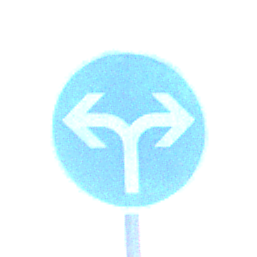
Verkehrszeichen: VorgeschriebeneFahrtrichtungRechtsOderLinks
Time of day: MorningAfternoon
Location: Outdoor (Urban)
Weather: Clear
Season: NotSpecified
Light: Natural